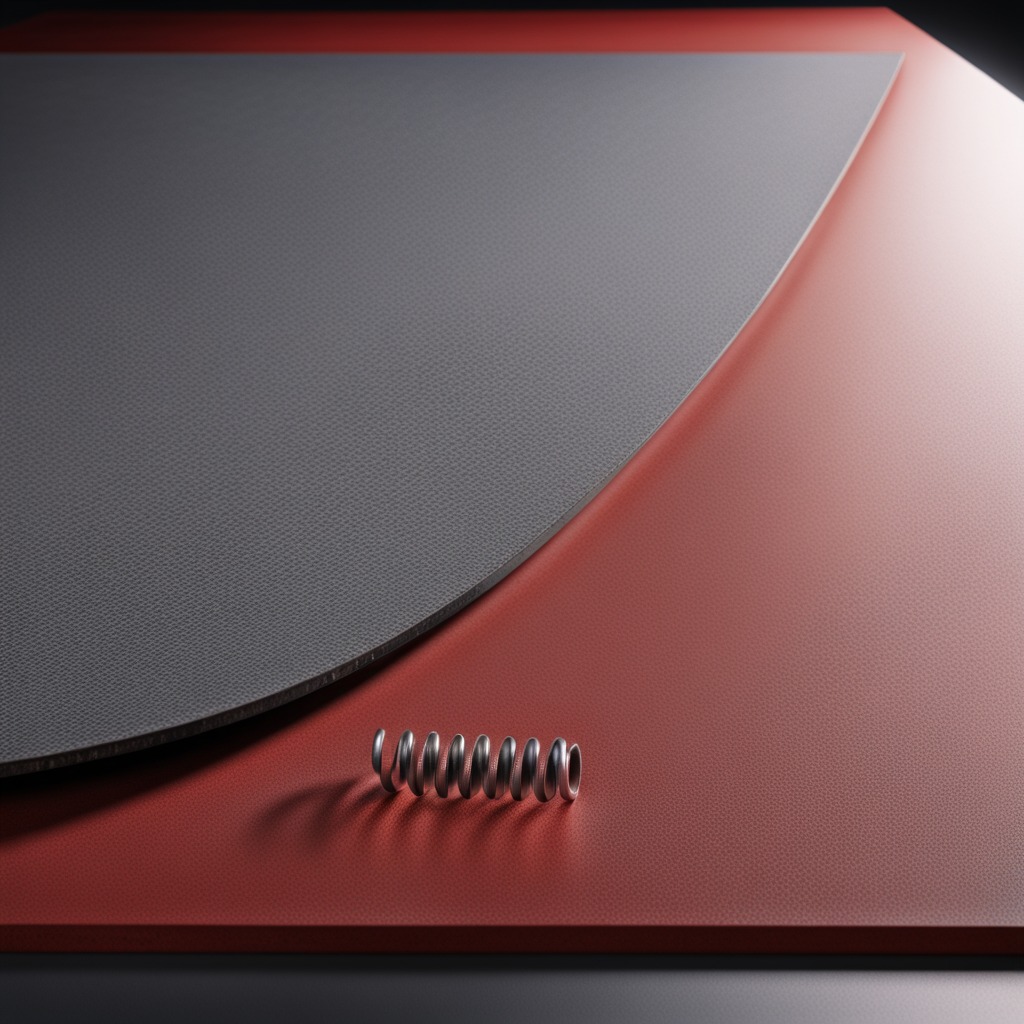
A coiled metal spring lies on the clean granite tabletop.